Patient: sex M, age 66
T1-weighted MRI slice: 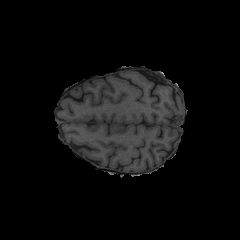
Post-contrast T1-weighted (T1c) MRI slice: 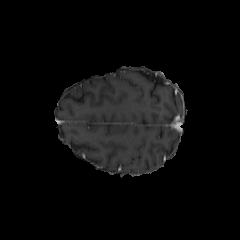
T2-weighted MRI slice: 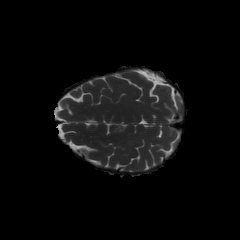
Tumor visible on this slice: no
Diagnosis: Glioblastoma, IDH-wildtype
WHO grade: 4